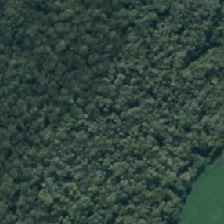
Land cover: deciduous_hardwood